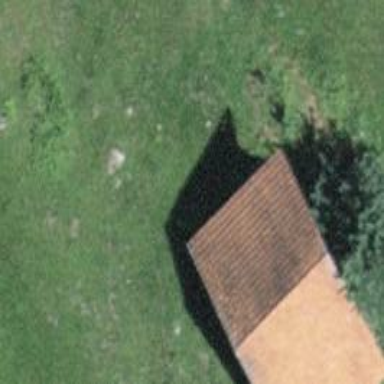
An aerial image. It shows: Barn.